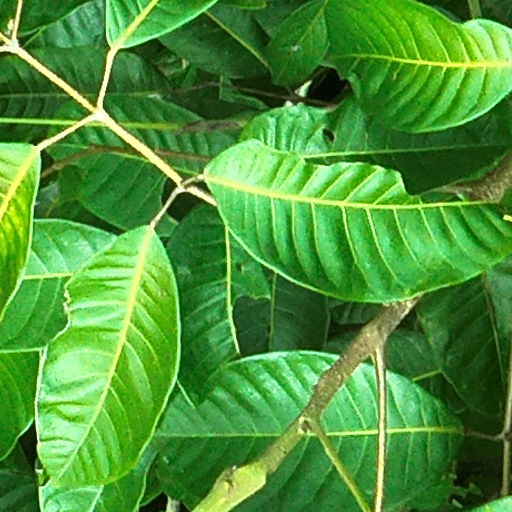
Species: Protium tenuifolium
GBIF accepted scientific name: Protium tenuifolium
Crown area (m\u00b2): 114.448